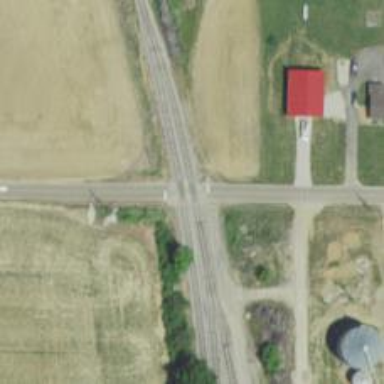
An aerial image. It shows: Railway level crossing.